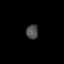
Tissue: lung
Cell type: Epithelial cells
Senescence score: 0.5802
Nuclear area (px): 167
Mean DAPI intensity: 77.934